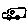
Label: car